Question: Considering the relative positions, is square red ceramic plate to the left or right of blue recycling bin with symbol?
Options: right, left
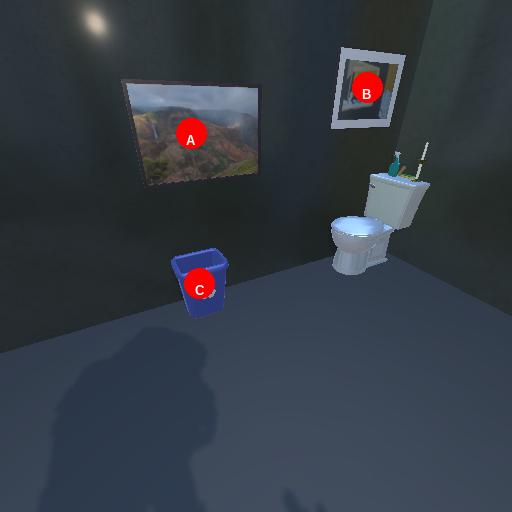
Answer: right